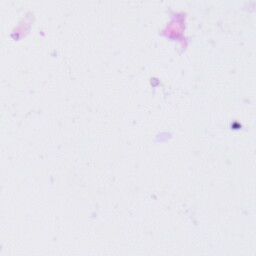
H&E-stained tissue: Tonsil